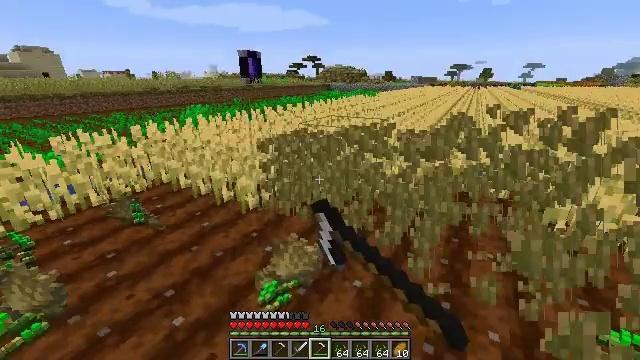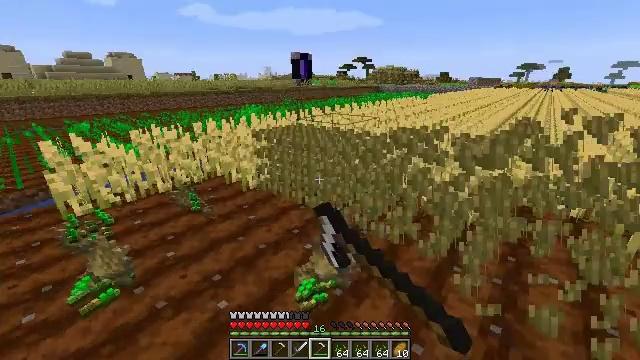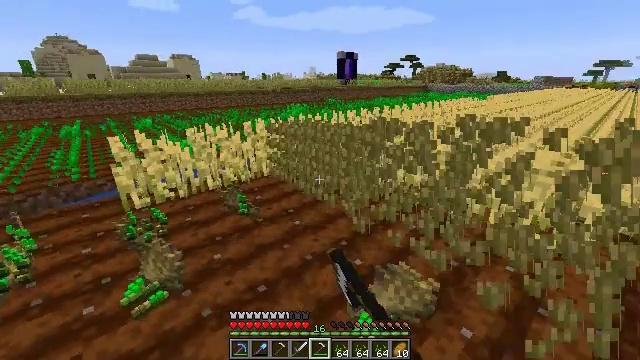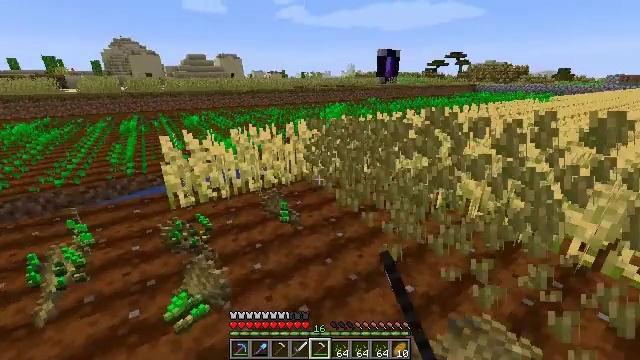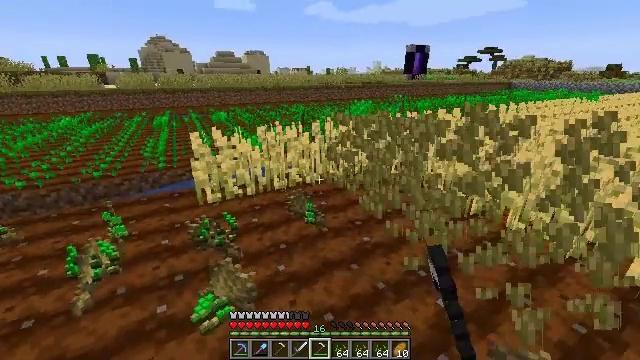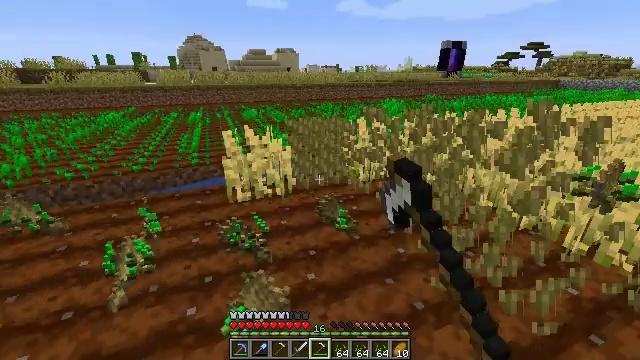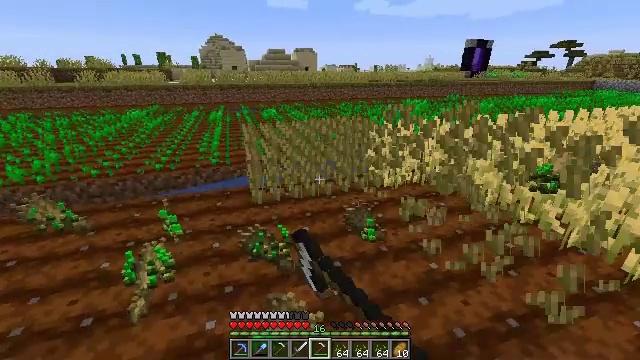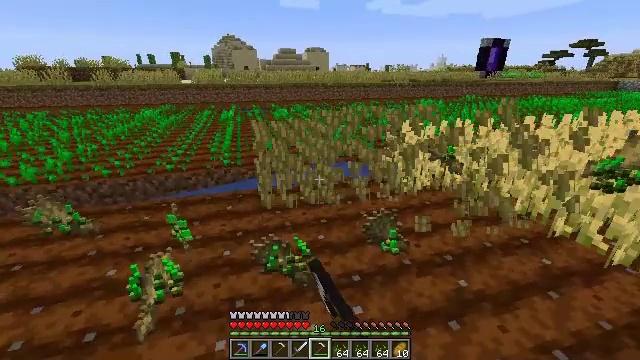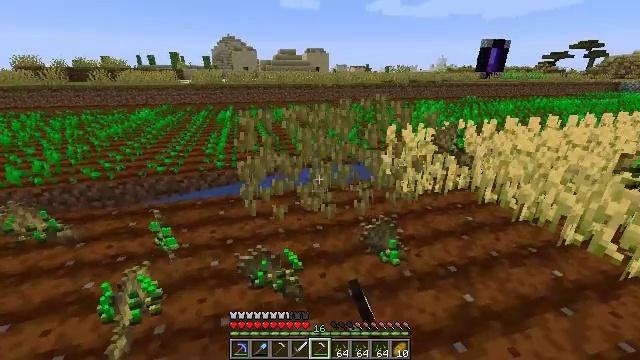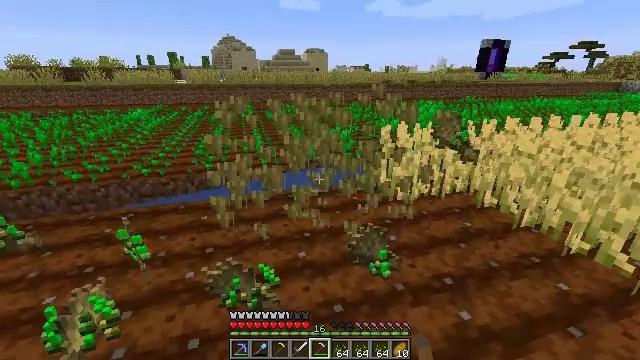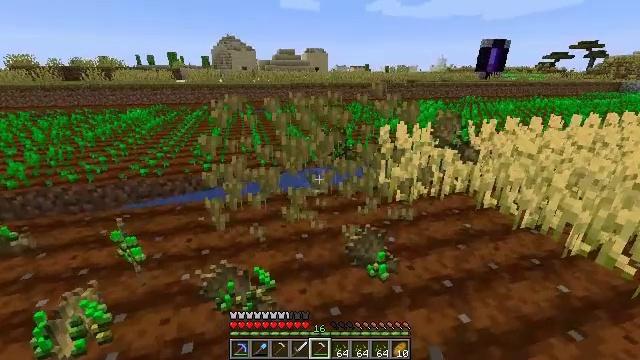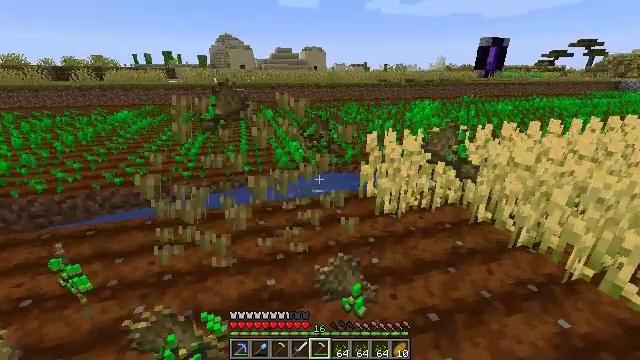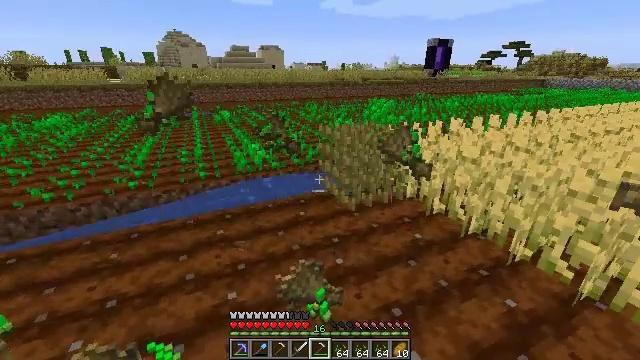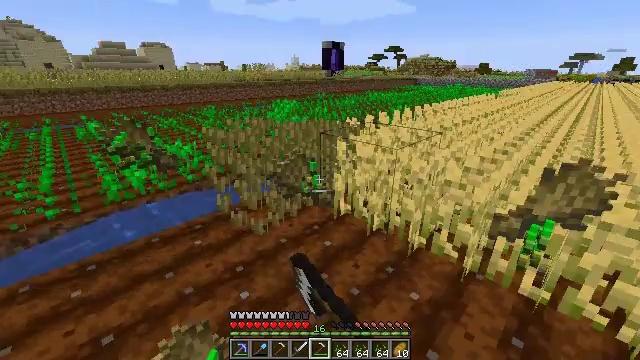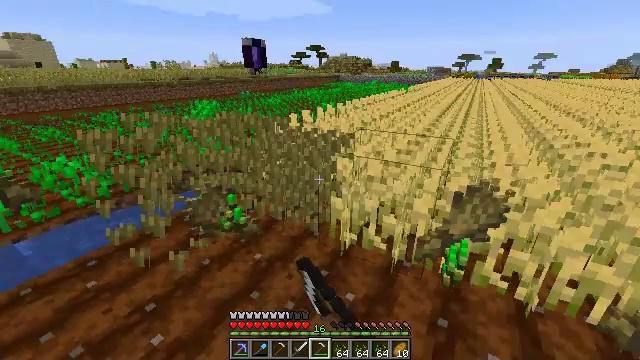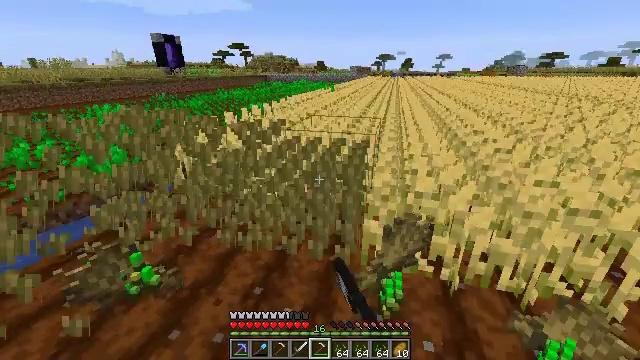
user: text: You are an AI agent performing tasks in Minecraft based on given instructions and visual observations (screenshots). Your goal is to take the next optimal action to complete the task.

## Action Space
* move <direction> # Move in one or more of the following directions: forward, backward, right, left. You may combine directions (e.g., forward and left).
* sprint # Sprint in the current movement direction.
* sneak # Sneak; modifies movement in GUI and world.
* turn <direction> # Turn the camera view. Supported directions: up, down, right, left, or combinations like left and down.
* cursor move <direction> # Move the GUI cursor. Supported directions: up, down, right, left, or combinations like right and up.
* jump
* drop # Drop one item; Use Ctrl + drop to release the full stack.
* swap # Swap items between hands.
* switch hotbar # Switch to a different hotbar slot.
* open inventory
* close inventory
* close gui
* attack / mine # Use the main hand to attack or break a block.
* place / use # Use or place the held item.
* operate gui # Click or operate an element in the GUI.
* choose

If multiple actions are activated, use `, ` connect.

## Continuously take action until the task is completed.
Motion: motion action
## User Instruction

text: Gather wheat by left-clicking on it.
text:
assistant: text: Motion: move forward and move left, turn left, attack / mine
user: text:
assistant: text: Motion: move forward and move left, turn left, attack / mine
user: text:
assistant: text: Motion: move forward and move left, turn left, attack / mine
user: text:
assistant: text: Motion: move forward and move left, turn left, attack / mine
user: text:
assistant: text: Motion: move forward and move left, turn left, attack / mine
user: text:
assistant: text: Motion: move forward and move left, turn left, attack / mine
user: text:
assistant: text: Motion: move forward and move right, turn left, attack / mine
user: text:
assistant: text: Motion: move forward and move right, attack / mine
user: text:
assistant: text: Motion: move forward and move right, attack / mine
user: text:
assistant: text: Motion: move forward and move right, attack / mine
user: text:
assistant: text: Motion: move forward and move right, attack / mine
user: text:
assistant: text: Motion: move forward and move right, turn right, attack / mine
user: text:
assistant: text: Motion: move forward and move right, turn right, attack / mine
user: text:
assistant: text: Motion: move forward and move right, turn right, attack / mine
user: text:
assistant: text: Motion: move forward and move right, turn right, attack / mine
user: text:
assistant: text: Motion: move forward and move right, turn right, attack / mine
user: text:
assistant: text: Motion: move forward and move right, turn right, attack / mine
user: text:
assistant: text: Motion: move forward and move right, turn right, attack / mine
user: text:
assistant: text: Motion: move forward and move right, turn right, attack / mine
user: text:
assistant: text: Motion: move forward and move right, turn right, attack / mine
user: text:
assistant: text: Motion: move forward and move right, turn right, attack / mine
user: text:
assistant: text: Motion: move forward and move right, turn right, attack / mine
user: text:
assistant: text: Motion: move forward and move right, turn right, attack / mine
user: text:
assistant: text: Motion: move forward and move right, turn right, attack / mine
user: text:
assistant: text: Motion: move forward and move right, turn right, attack / mine
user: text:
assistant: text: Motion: move forward and move right, turn right, attack / mine
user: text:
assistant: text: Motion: move forward and move right, attack / mine
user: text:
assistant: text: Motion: move forward and move left, turn left, attack / mine
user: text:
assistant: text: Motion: move forward and move left, turn left, attack / mine
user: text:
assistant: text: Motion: move forward and move left, turn left and up, attack / mine